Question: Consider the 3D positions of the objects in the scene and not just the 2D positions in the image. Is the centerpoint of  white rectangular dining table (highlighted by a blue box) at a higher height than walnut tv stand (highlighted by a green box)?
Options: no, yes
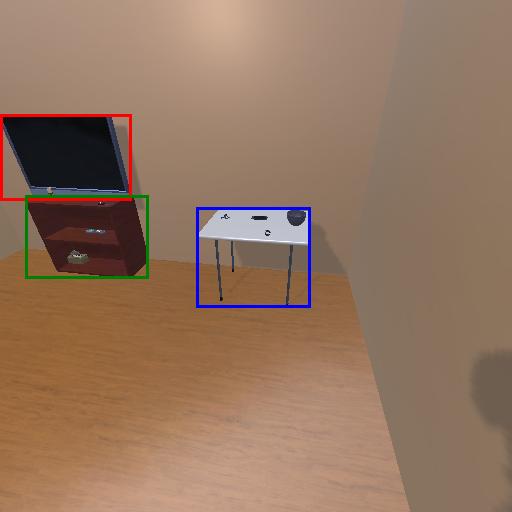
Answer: no